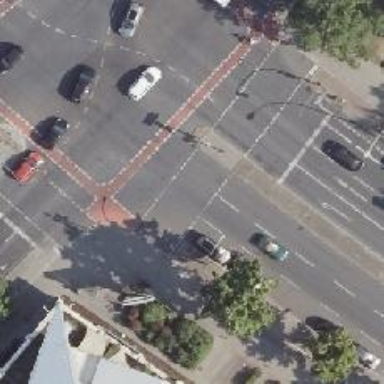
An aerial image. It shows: Crossing with traffic signals.